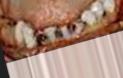
Condition: Caries